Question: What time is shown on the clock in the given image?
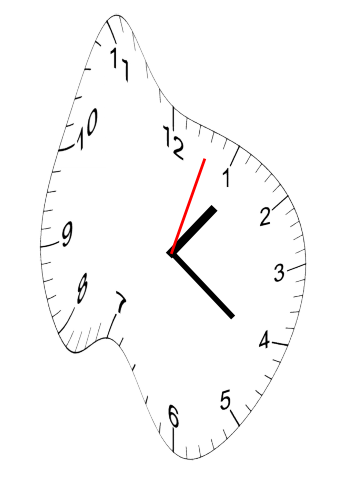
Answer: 01:21:03